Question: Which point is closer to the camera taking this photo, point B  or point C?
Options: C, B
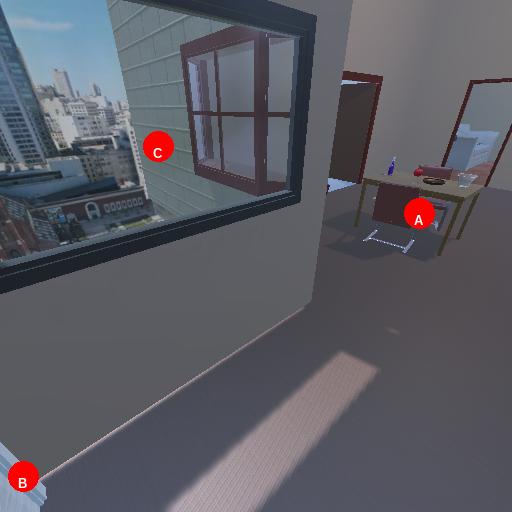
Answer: C